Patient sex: F
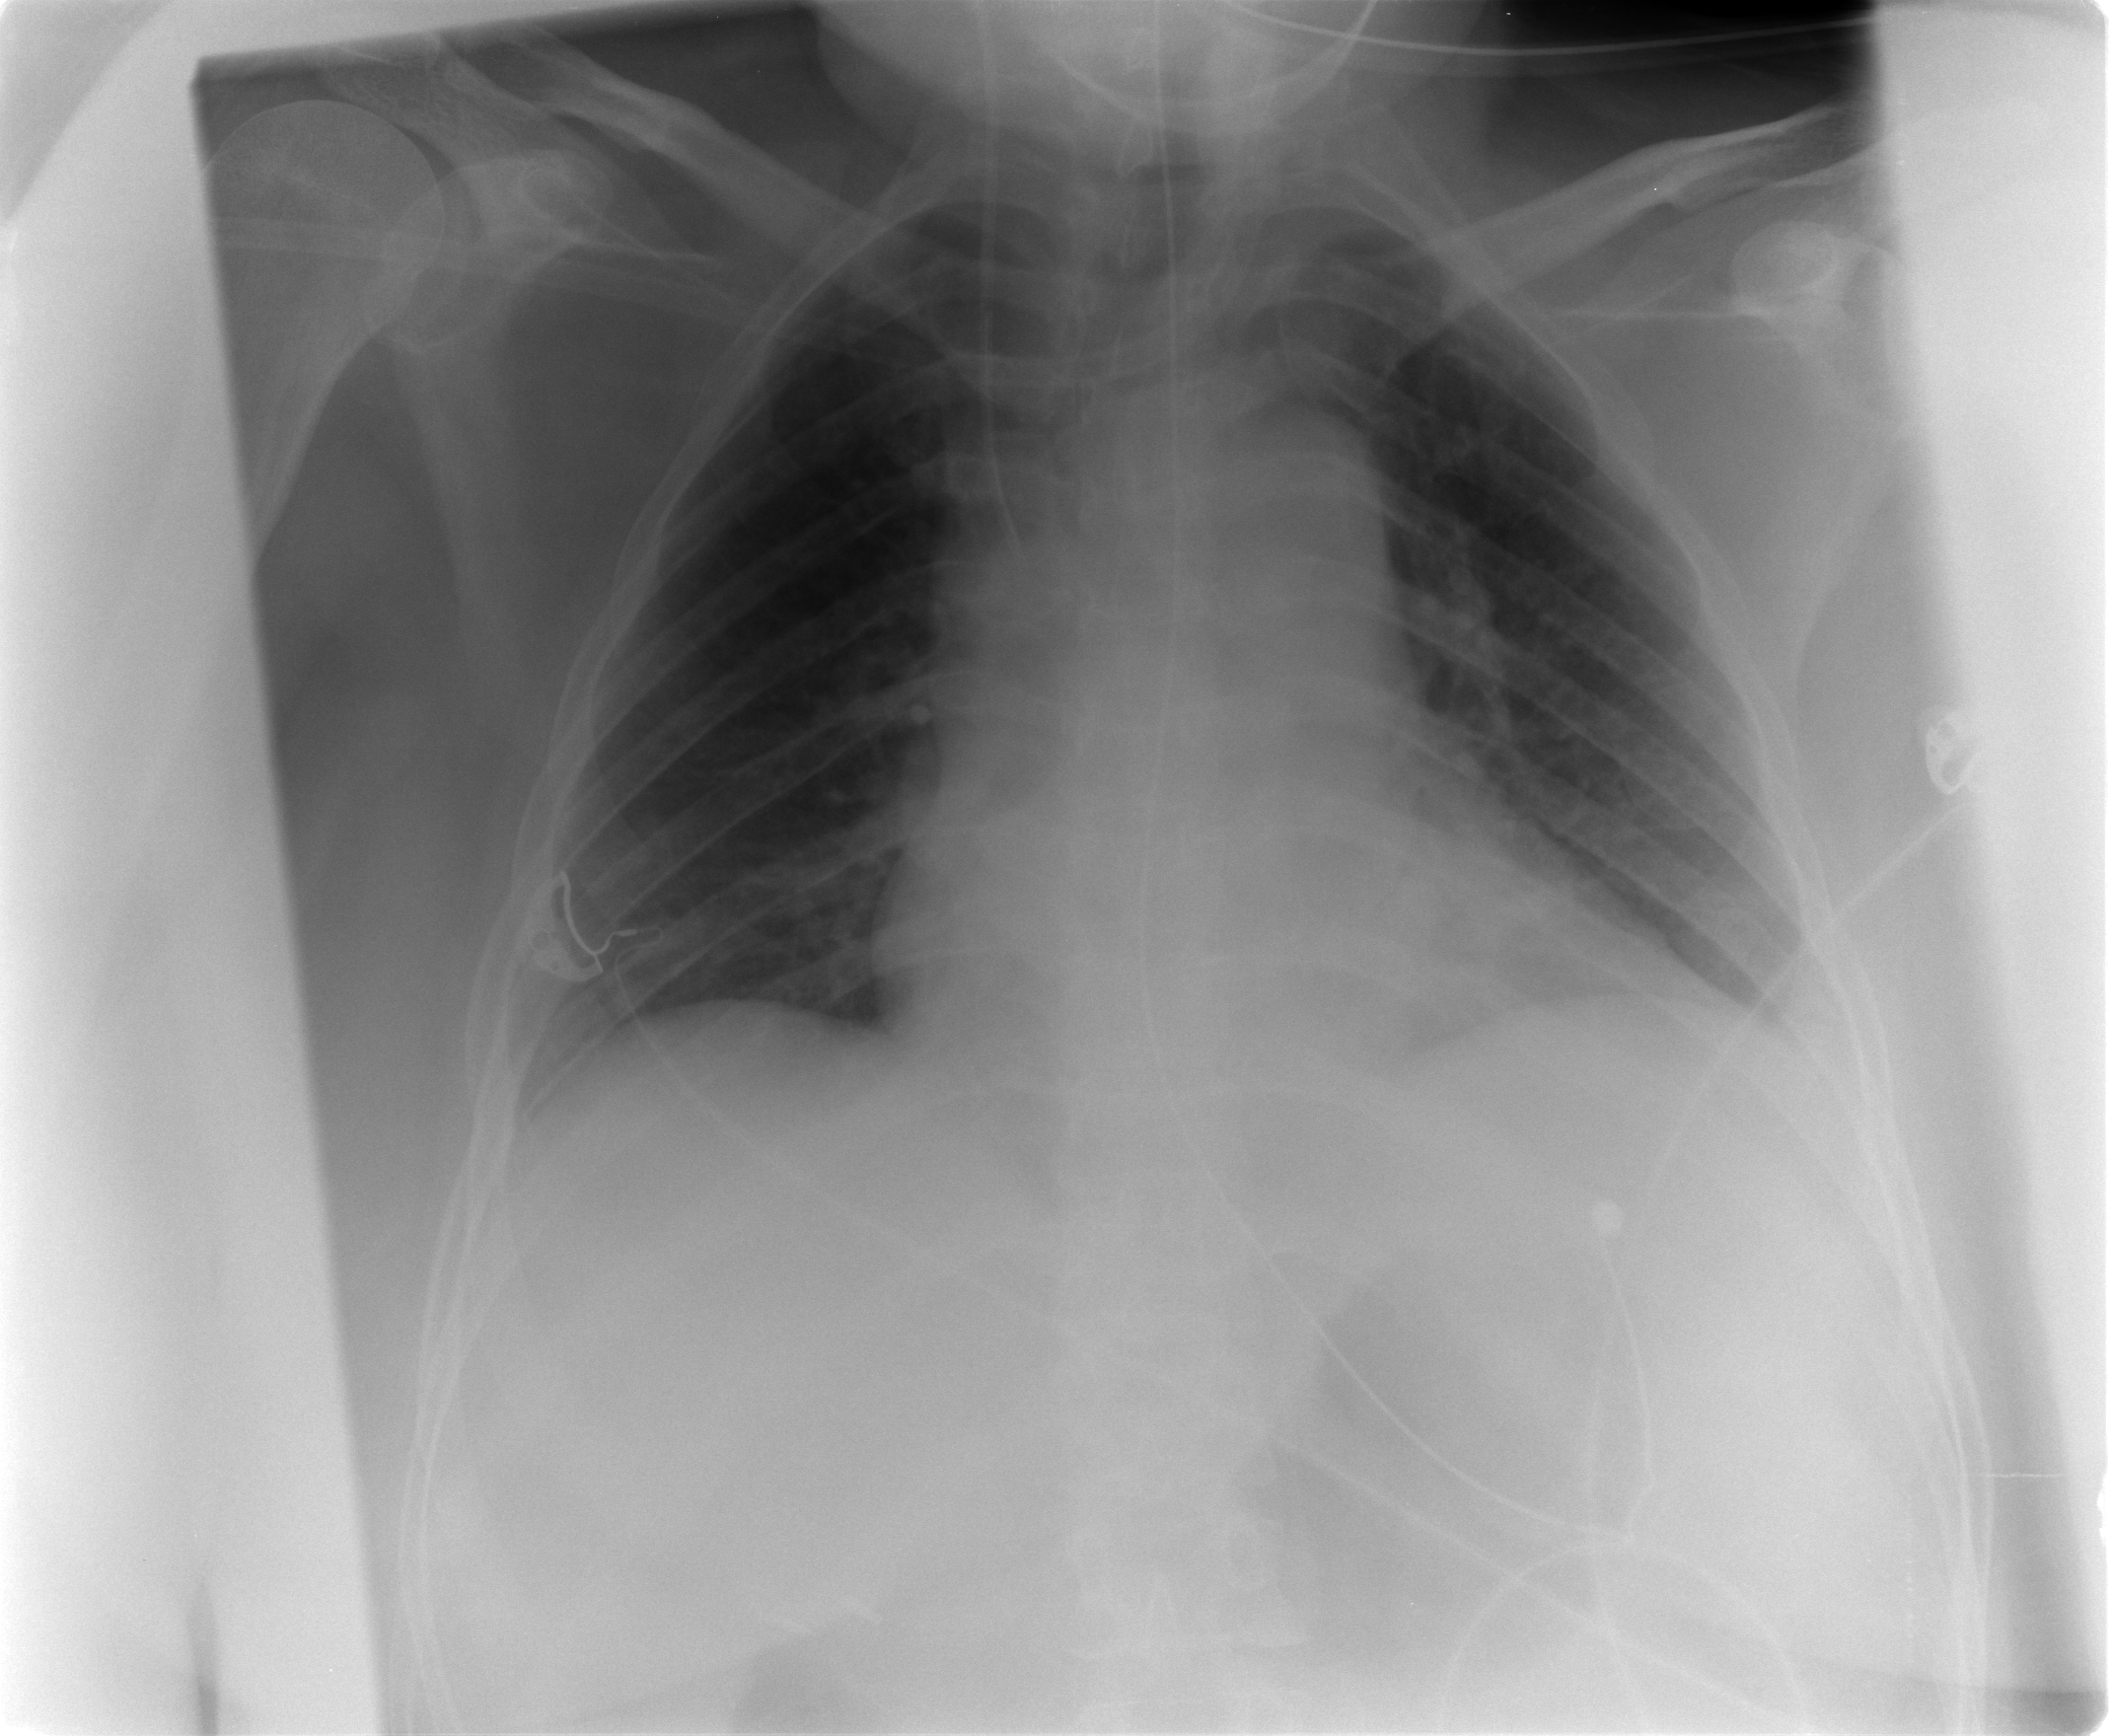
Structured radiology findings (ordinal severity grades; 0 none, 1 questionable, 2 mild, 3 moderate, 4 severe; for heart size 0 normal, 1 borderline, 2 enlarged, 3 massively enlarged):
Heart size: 2
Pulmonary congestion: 0
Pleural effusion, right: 0
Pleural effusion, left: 1
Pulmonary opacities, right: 0
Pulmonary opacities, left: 0
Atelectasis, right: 0
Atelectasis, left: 0